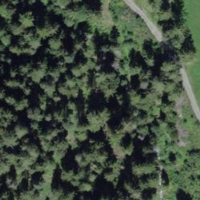
EUNIS habitat code: 43
Species observed at this site:
Platanthera bifolia